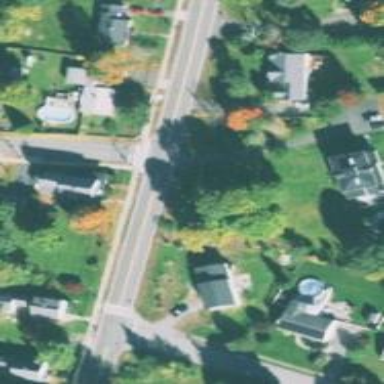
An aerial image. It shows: Marked road crossing.